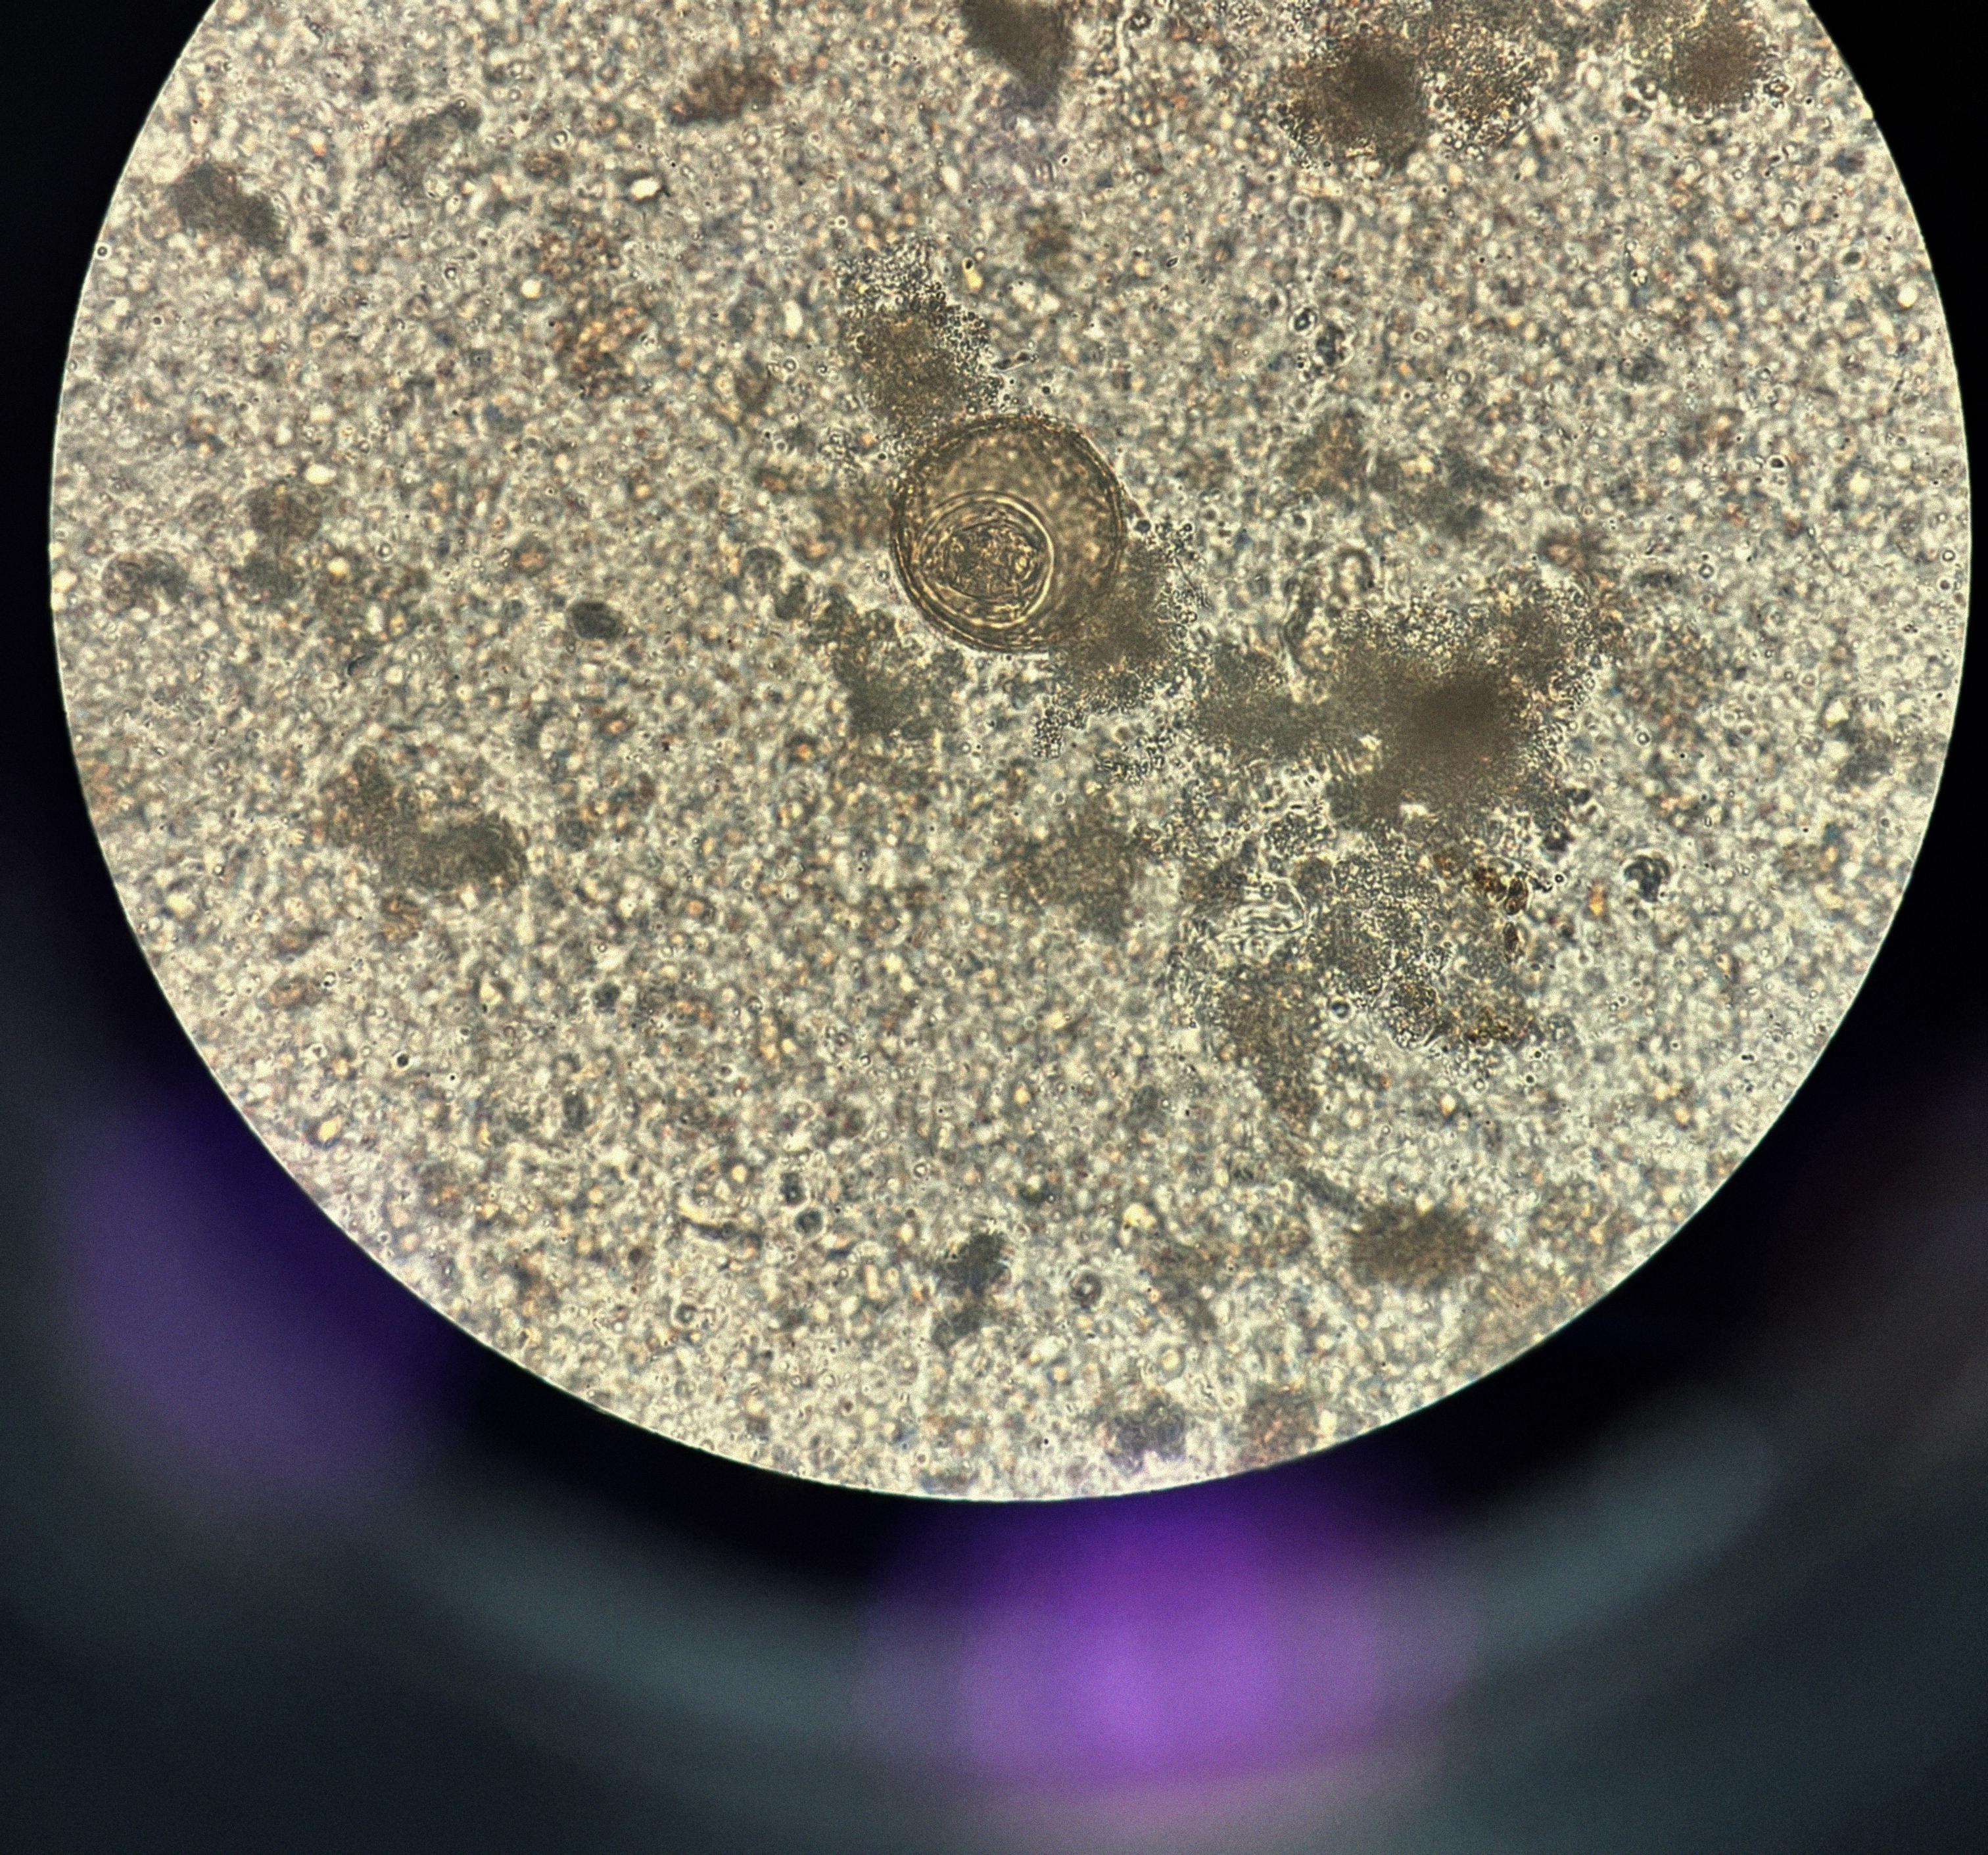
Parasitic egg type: Hymenolepis diminuta